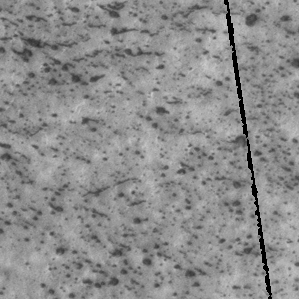
Label: frost